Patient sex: M
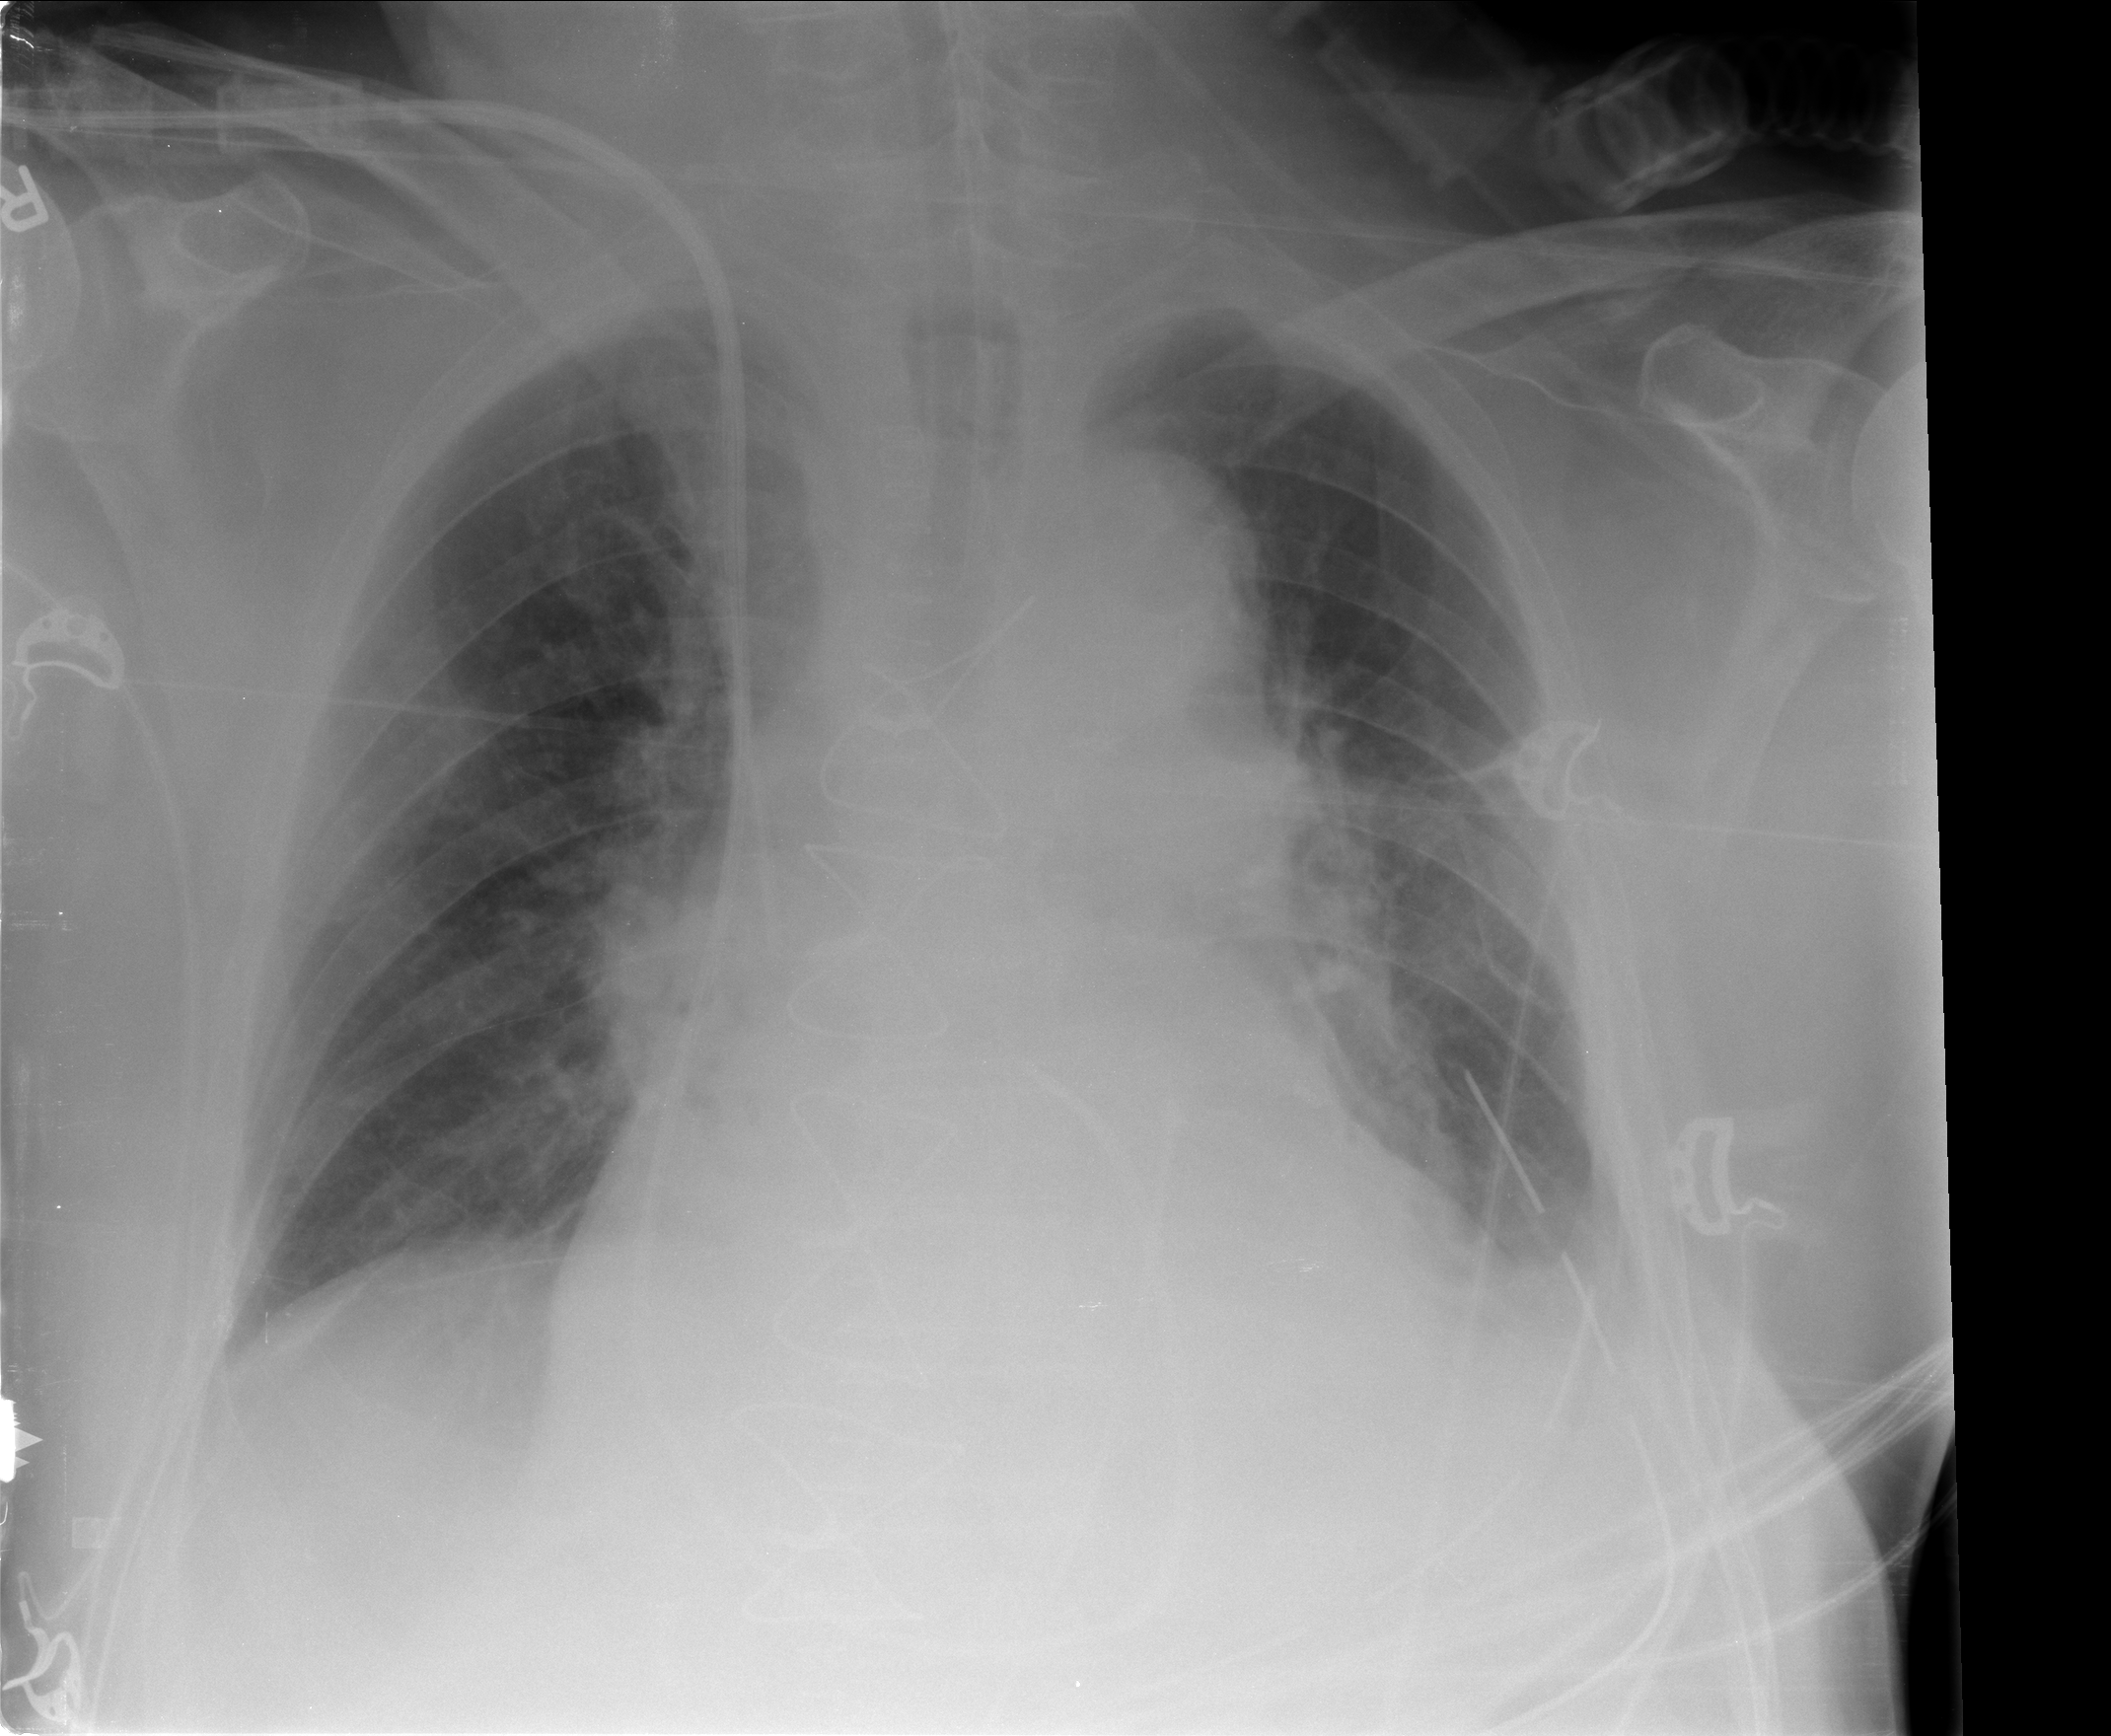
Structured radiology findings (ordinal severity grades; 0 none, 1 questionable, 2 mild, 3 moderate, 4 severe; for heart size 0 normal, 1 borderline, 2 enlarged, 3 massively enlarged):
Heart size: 2
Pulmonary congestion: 2
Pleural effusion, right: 0
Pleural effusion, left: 2
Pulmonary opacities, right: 0
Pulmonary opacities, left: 0
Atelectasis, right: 0
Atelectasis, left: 2